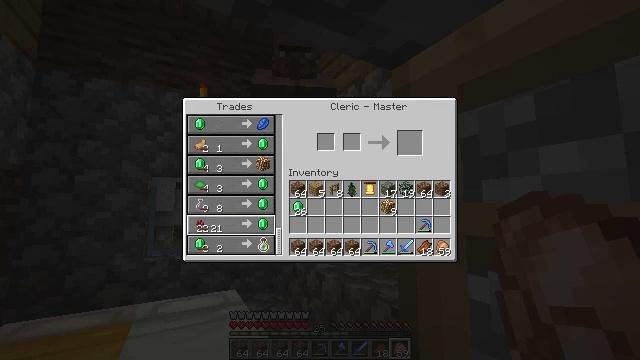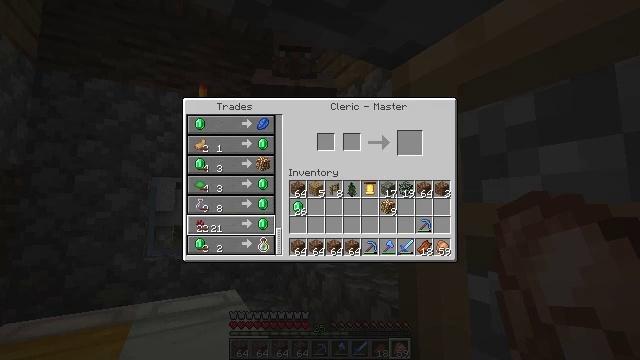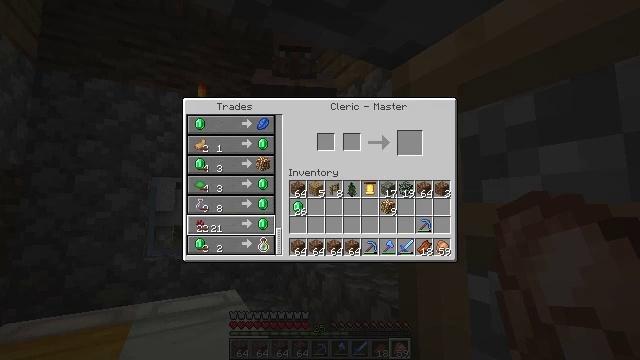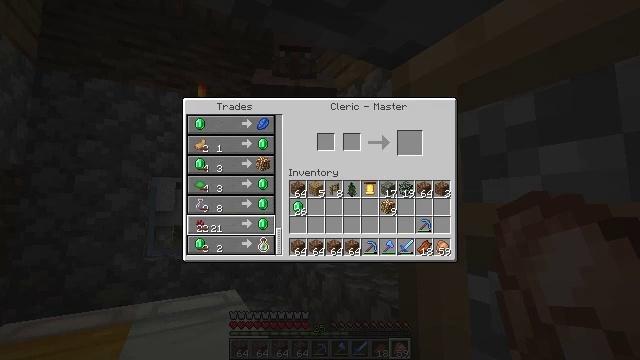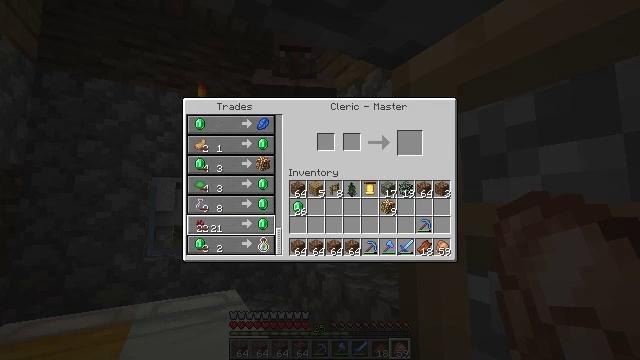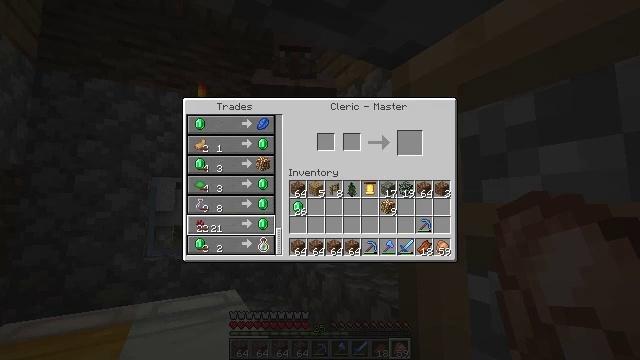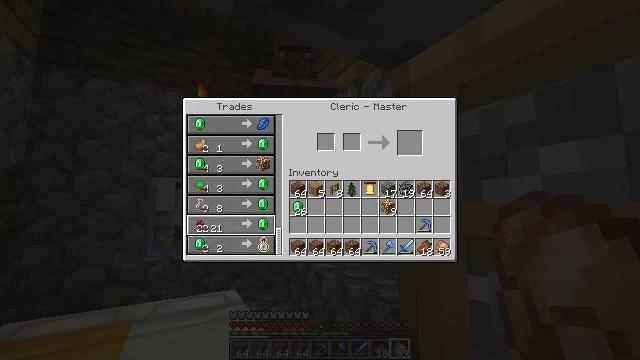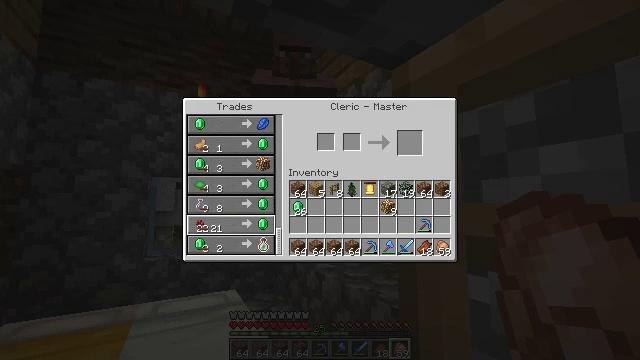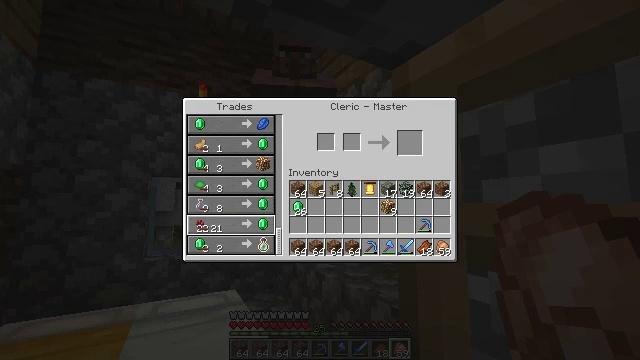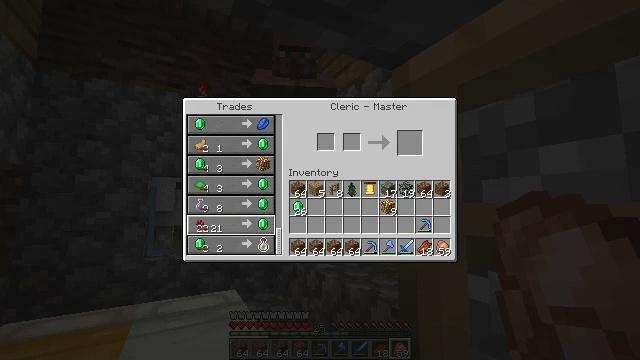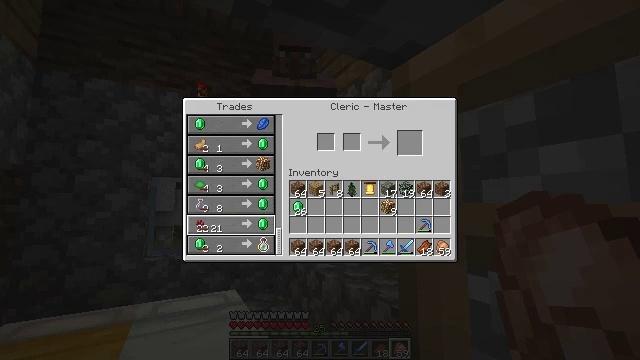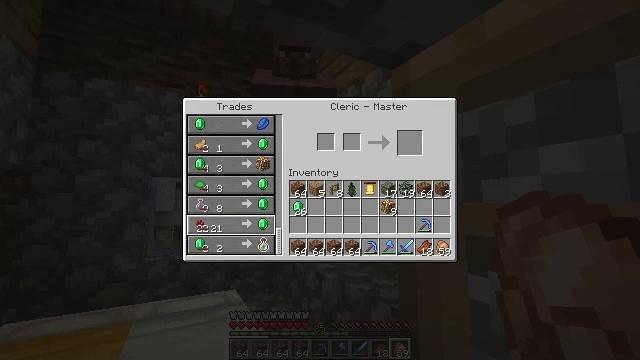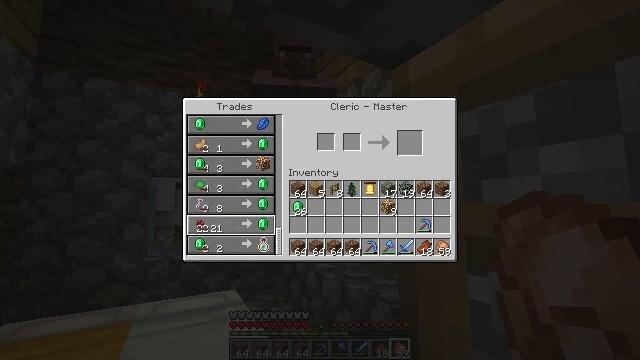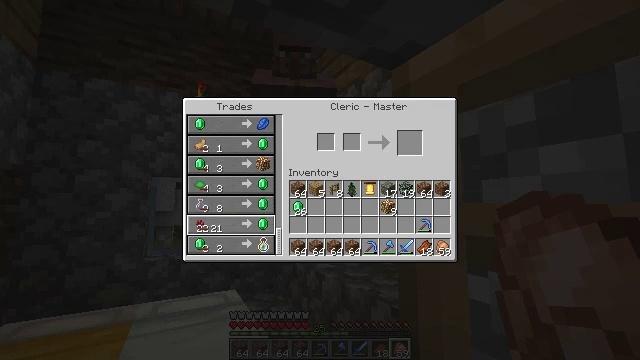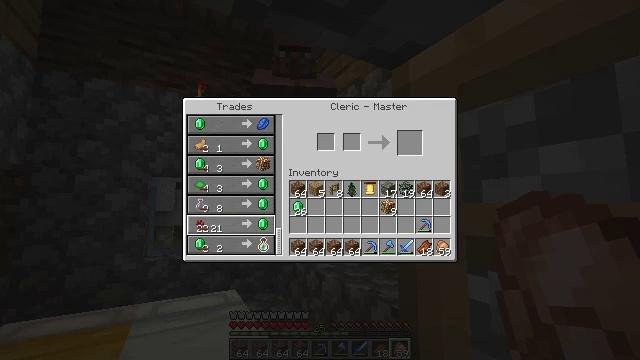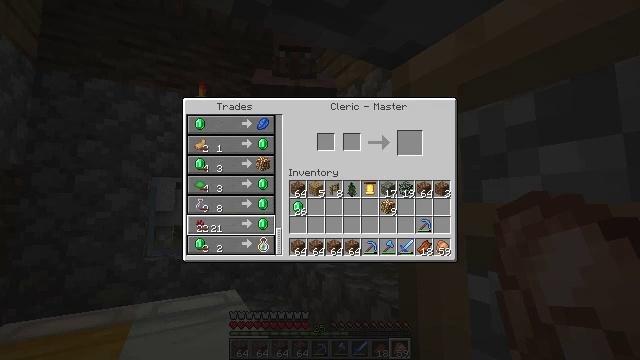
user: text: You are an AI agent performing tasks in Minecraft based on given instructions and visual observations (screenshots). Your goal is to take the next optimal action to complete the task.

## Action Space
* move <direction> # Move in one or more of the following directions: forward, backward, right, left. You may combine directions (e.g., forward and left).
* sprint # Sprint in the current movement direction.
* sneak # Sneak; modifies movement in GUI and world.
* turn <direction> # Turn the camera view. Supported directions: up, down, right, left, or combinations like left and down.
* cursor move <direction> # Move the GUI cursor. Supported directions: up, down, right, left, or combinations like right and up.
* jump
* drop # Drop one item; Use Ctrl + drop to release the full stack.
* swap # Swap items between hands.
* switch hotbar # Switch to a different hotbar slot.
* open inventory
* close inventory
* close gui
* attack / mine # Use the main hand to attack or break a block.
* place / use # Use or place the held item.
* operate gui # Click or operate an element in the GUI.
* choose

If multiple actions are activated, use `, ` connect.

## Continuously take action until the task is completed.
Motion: motion action
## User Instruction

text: Open the crafting grid to make a glowstone.
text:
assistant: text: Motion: no_op
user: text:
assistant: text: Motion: no_op
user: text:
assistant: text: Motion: no_op
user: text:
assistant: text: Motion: no_op
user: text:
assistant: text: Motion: no_op
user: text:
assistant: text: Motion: no_op
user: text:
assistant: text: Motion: no_op
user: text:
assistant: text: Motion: no_op
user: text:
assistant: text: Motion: no_op
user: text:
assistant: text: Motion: no_op
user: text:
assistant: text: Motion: no_op
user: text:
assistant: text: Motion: no_op
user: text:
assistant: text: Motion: no_op
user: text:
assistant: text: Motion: no_op
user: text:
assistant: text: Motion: no_op
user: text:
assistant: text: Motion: no_op
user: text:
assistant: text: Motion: no_op
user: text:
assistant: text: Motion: no_op
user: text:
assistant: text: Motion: no_op
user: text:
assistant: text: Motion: no_op
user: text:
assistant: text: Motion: no_op
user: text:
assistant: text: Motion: no_op
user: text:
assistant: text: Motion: no_op
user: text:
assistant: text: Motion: no_op
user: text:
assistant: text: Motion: no_op
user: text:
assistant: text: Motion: no_op
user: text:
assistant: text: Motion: no_op
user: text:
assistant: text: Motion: no_op
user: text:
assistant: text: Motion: no_op
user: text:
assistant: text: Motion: no_op